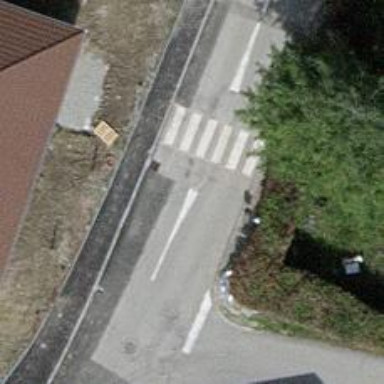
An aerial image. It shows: Residential road with asphalt surface and sidewalk on the left. The road features traffic calming table.